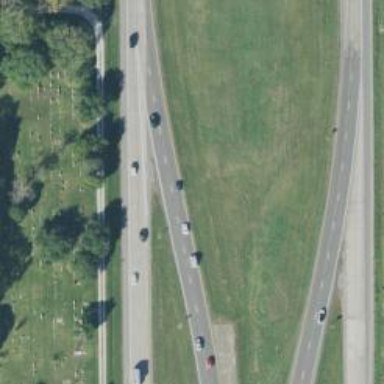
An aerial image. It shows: Primary highway with expressway characteristics.